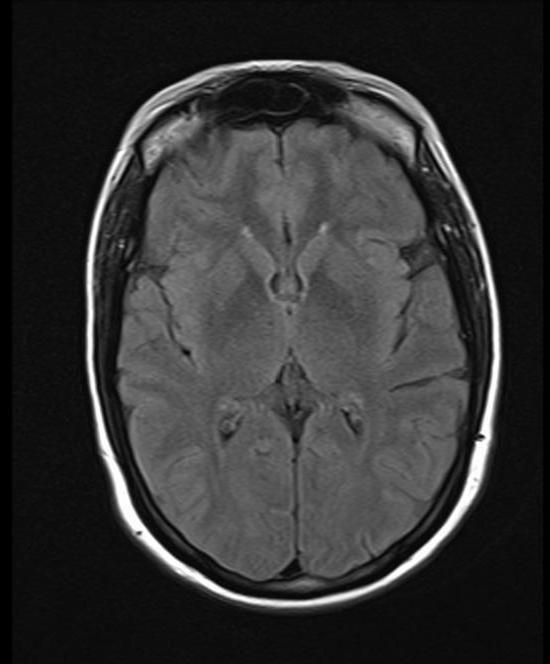
Label: notumor